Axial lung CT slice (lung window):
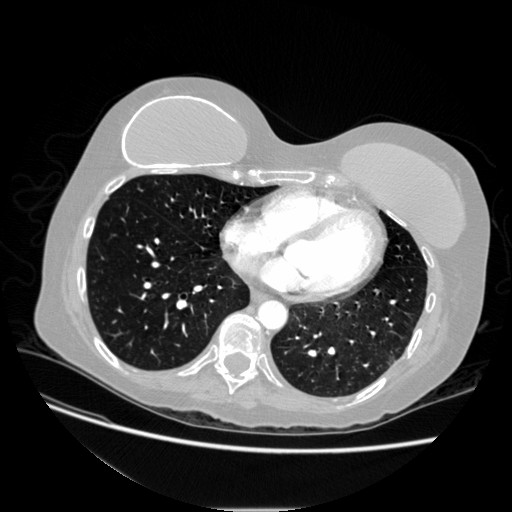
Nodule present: no